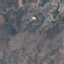
Land use / land cover class: HerbaceousVegetation